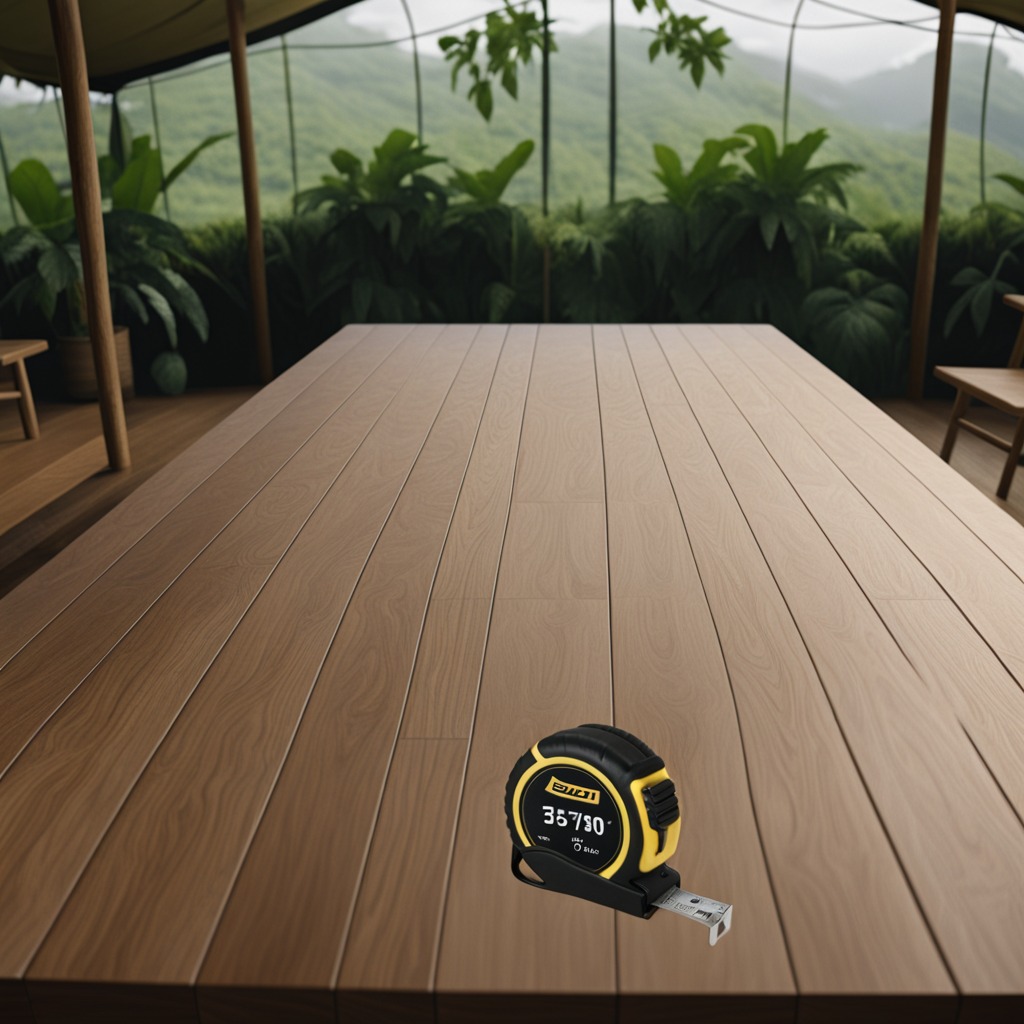
A measuring tape is lying on a wooden table inside a jungle field workshop tent.